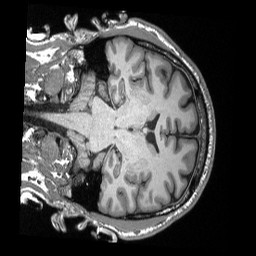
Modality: T1w
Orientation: coronal
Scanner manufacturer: siemens
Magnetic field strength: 3 T
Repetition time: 2.3 s
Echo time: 0.00308 s